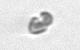
Label: Heterocapsa_rotundata